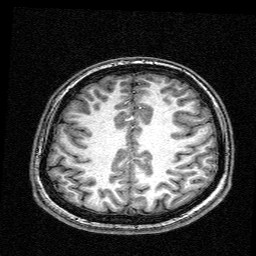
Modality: T1w
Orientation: coronal
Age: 19
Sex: female